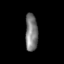
Tissue: lung
Cell type: Endothelial cells
Senescence score: 0.6487
Nuclear area (px): 456
Mean DAPI intensity: 123.667